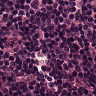
Metastatic tissue present: no